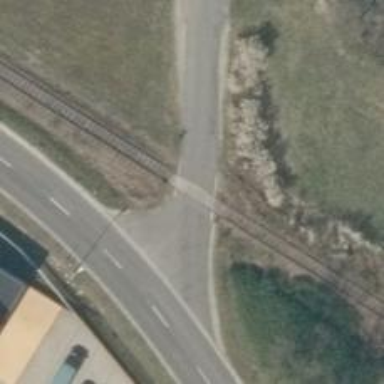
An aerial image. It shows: Railway level crossing.